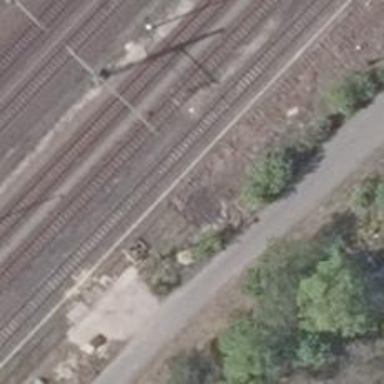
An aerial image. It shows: Railway switch.